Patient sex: M
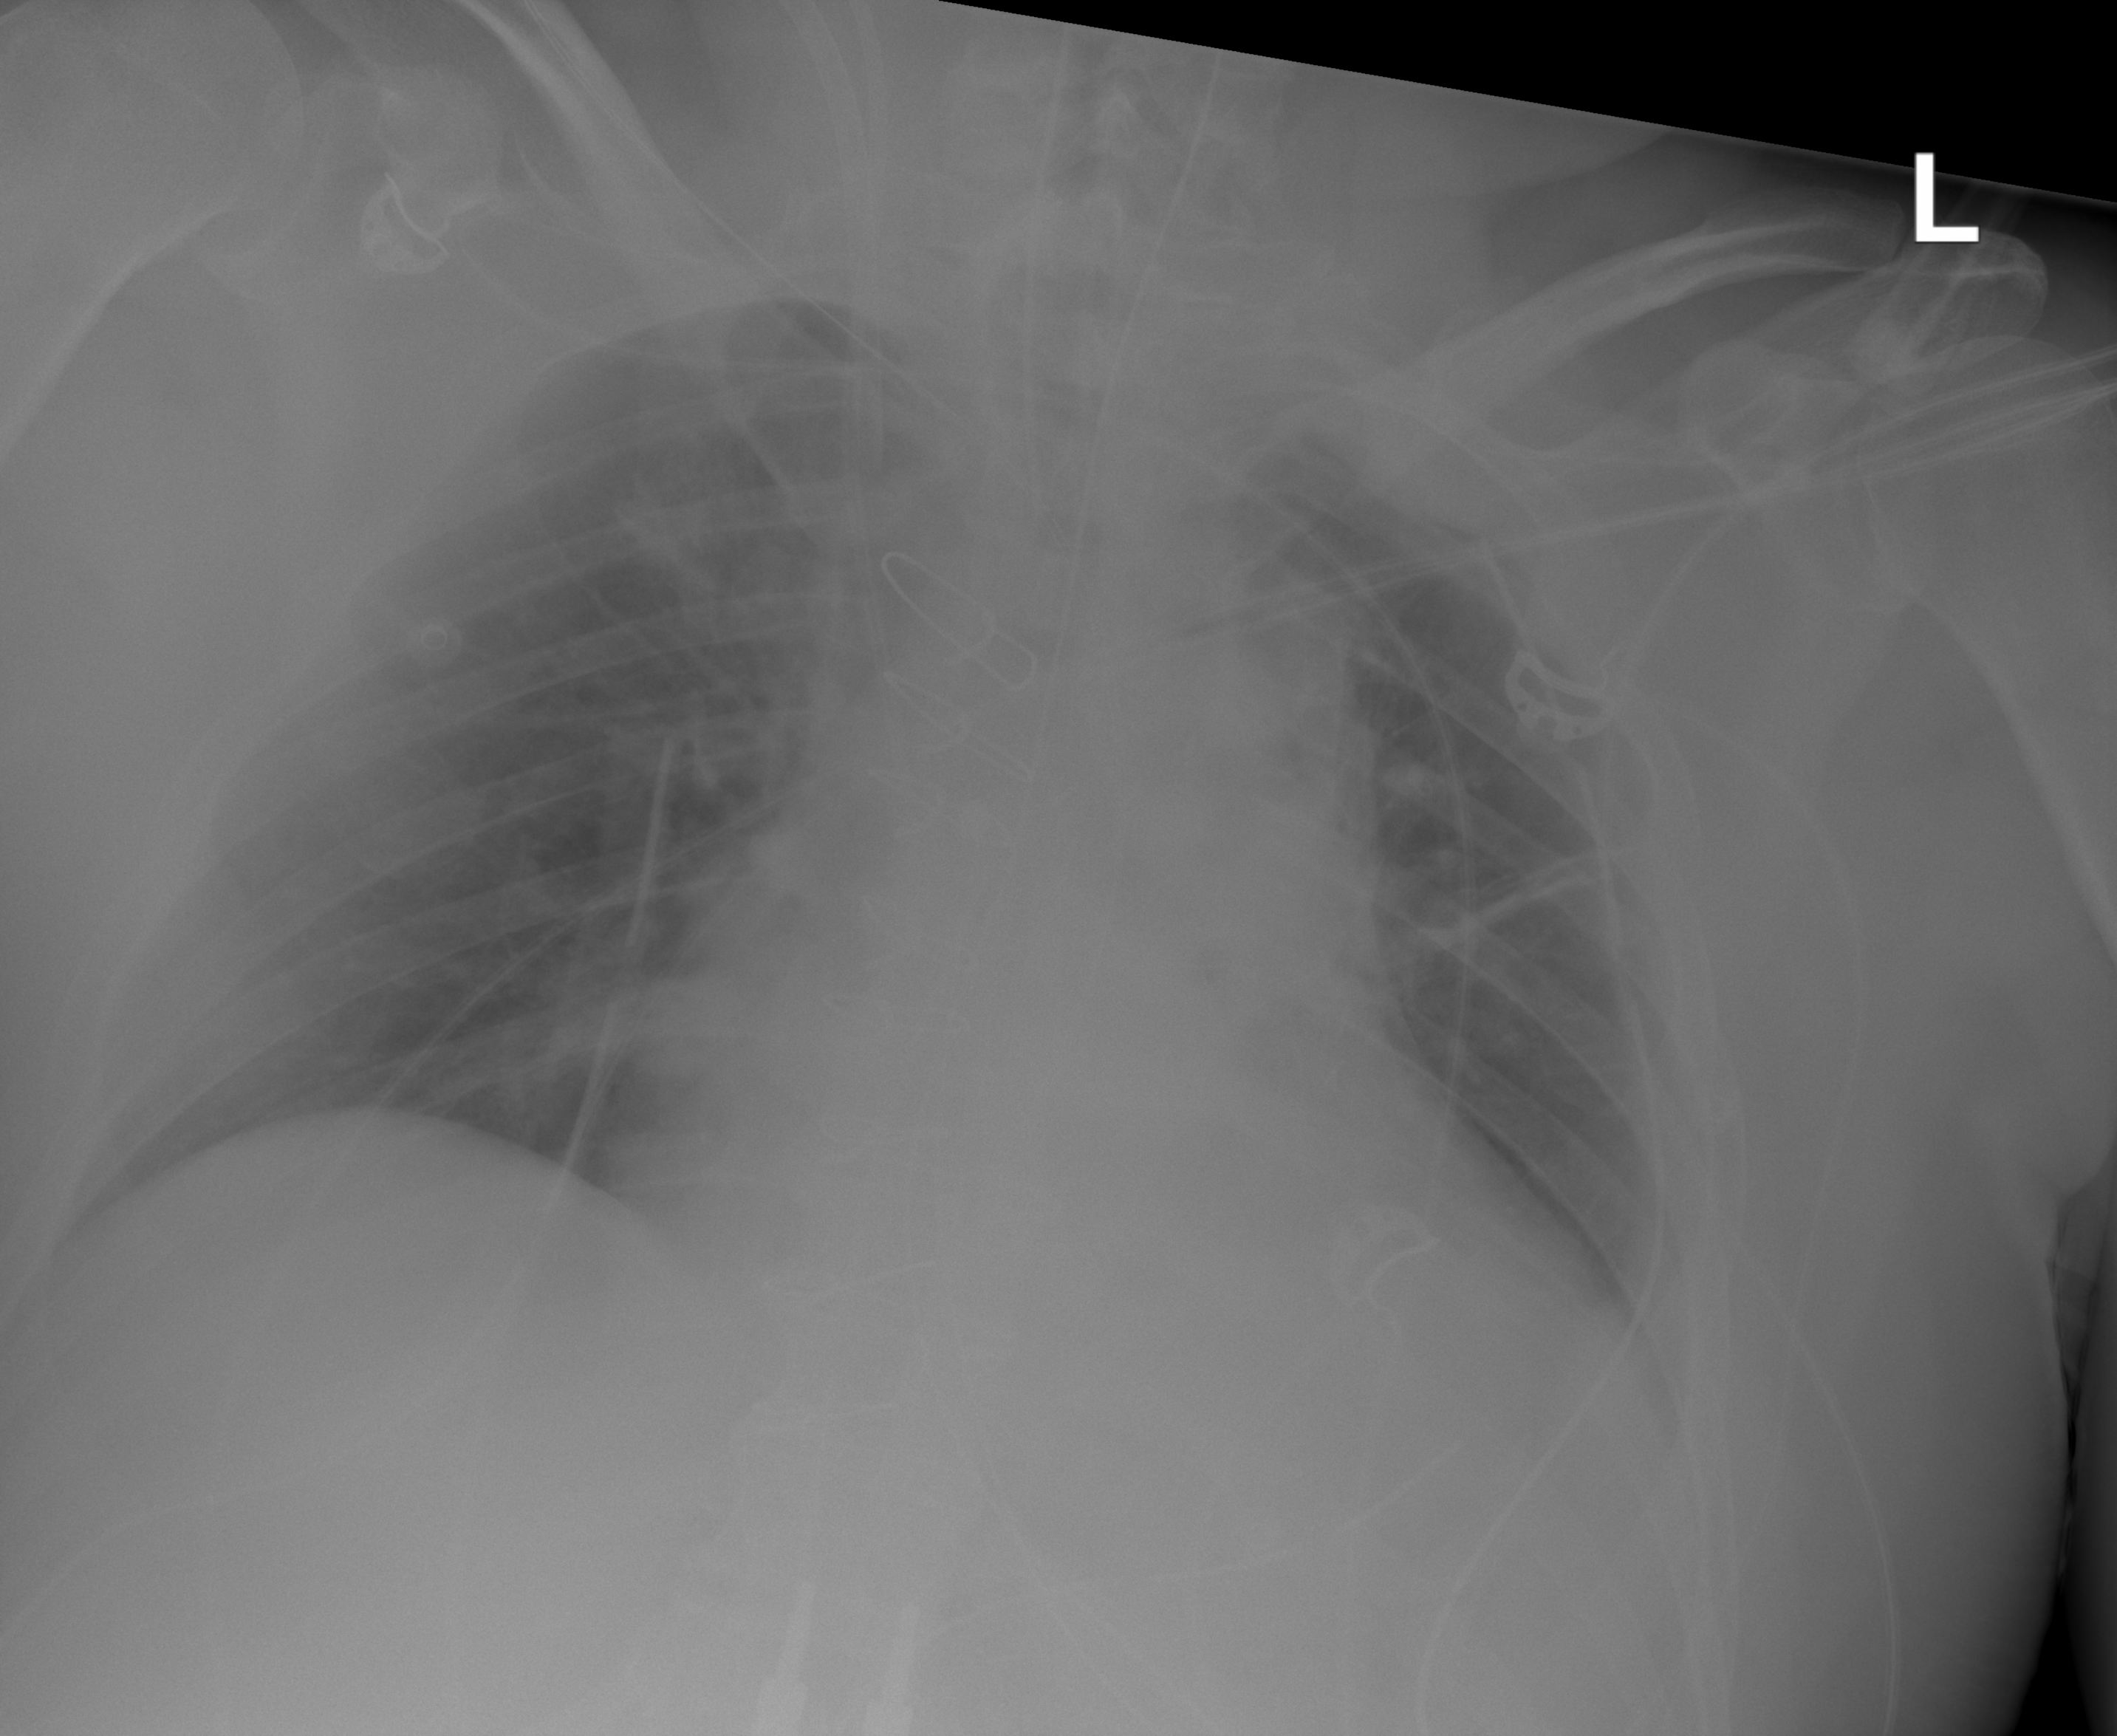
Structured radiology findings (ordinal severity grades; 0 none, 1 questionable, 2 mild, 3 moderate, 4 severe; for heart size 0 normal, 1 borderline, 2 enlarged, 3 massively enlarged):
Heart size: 2
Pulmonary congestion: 0
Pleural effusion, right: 0
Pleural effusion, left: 2
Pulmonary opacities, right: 0
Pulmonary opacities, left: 0
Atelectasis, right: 0
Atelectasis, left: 0